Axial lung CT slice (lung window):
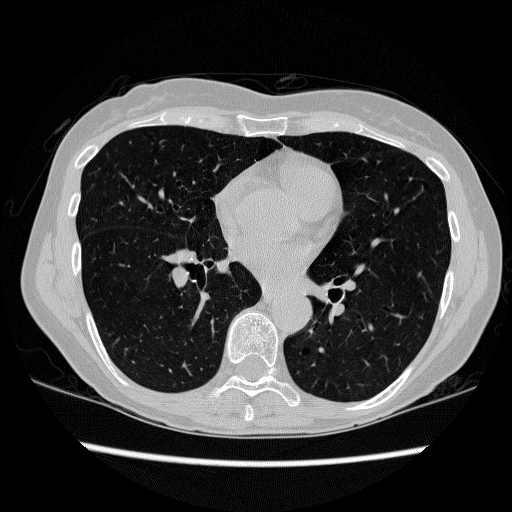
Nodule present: no